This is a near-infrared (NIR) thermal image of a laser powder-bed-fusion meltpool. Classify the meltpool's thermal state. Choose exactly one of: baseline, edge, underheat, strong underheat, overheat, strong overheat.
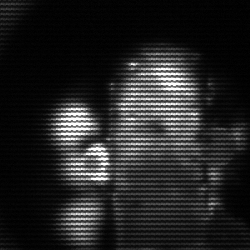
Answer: strong underheat